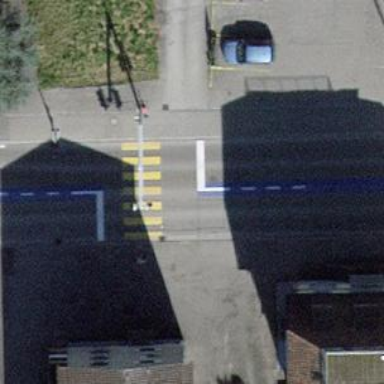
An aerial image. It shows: Traffic signals at road crossing.